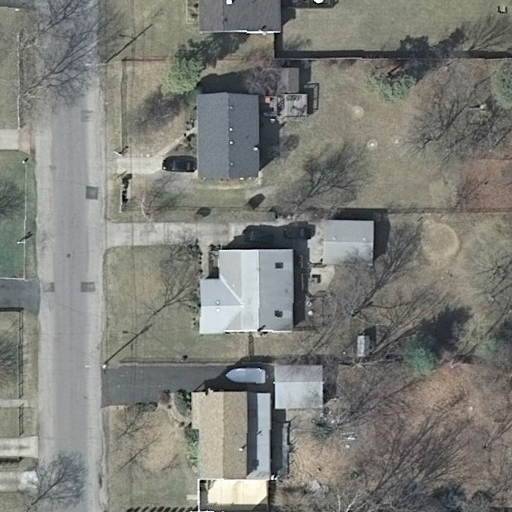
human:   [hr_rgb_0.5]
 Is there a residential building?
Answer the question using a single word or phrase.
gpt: yes

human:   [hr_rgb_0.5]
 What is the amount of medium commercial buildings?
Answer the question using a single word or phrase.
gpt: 0

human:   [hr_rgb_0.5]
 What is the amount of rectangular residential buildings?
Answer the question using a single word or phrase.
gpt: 2

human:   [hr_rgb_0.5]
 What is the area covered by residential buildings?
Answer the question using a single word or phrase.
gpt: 1053m2

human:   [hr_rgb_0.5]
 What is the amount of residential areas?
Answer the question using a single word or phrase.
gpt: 1

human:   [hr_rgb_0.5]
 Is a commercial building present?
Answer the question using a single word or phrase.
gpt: no

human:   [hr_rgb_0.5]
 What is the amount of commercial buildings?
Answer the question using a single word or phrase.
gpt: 0

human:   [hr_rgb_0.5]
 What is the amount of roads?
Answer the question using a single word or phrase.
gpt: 1

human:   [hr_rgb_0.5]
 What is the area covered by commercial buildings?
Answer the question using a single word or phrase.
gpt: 0m2

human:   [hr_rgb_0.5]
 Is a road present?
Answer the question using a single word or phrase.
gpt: yes

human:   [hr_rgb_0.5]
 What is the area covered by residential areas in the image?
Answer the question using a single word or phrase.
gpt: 10599m2

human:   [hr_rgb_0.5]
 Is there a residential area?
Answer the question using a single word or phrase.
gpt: yes

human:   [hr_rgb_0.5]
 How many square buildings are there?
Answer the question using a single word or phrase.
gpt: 0

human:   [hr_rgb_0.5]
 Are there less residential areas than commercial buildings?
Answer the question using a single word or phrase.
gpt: no

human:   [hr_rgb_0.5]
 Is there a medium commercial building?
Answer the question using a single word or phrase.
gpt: no

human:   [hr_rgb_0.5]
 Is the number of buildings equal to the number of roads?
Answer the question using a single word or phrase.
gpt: no

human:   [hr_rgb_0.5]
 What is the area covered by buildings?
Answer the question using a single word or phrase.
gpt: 1219m2

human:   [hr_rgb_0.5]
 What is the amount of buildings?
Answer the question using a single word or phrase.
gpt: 6

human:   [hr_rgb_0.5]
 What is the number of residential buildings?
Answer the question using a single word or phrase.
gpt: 4

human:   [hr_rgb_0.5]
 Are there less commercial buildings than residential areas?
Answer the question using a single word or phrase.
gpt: yes

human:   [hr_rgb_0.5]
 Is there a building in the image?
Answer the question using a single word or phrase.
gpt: yes

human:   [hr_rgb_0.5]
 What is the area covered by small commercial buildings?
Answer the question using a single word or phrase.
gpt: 0m2

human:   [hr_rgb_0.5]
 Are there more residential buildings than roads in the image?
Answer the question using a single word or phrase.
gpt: yes

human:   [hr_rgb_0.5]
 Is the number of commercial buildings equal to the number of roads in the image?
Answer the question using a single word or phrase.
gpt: no

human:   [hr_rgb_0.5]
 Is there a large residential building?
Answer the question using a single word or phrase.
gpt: no

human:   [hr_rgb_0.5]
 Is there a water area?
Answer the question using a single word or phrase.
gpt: no

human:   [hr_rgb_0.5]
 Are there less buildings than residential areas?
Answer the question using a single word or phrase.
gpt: no

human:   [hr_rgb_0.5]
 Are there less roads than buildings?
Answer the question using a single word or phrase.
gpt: yes

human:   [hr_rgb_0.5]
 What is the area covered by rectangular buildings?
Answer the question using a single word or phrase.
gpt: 601m2

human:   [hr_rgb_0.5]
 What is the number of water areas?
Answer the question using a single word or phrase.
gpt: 0

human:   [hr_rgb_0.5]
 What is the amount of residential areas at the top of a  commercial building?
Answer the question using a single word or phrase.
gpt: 0

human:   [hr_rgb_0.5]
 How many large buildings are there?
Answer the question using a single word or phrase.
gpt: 0

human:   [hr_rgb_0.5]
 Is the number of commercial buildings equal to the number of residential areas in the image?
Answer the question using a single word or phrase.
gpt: no

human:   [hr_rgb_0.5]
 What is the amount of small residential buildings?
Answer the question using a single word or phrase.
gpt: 0

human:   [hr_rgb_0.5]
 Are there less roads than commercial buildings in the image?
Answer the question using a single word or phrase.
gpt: no

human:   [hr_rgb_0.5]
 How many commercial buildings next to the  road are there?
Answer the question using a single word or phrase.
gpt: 0

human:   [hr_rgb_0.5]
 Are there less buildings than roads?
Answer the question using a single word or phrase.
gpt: no

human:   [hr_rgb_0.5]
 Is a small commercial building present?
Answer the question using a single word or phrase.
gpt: no

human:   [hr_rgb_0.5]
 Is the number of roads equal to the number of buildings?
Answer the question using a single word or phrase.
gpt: no

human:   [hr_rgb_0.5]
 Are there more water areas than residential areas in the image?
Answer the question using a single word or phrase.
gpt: no

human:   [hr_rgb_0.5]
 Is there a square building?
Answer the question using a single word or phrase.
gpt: no

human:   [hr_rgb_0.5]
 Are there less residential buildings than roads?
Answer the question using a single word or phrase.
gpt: no

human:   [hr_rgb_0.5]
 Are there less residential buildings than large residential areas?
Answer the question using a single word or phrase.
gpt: no

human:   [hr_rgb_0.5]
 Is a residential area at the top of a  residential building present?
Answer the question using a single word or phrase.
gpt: yes

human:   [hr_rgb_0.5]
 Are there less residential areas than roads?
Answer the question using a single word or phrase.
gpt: no

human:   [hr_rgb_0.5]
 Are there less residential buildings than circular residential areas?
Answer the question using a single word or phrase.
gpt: no

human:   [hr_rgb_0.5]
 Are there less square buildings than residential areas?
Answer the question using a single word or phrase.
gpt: yes

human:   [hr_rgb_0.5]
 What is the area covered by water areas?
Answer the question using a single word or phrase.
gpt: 0m2

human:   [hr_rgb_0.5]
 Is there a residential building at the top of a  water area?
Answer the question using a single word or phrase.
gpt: no

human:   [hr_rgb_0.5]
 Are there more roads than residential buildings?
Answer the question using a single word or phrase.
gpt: no

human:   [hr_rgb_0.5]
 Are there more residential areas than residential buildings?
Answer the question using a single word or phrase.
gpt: no

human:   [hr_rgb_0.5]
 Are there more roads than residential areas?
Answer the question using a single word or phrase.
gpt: no

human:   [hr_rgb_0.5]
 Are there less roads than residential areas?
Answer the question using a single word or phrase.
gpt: no

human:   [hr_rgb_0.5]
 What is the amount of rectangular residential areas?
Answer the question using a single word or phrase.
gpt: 1

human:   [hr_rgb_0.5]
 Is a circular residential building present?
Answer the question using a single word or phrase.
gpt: no

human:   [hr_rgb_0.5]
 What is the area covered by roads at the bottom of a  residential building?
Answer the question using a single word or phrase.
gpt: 0m2

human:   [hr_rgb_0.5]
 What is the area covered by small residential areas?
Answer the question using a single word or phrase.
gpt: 0m2

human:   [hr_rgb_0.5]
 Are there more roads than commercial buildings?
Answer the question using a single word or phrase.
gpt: yes

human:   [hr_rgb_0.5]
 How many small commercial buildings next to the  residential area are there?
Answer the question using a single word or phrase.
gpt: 0

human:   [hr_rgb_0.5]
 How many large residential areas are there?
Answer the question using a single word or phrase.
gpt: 1

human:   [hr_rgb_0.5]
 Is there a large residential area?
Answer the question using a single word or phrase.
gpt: yes

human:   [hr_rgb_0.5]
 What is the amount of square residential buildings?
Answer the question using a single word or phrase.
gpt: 0

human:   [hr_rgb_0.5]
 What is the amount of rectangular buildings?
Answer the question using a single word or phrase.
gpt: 4

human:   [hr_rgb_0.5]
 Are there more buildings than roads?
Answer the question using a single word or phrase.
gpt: yes